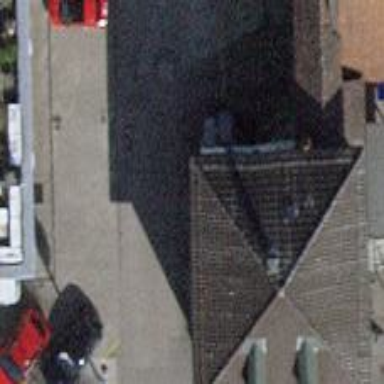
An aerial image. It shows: Detached building with pyramidal roof shape.